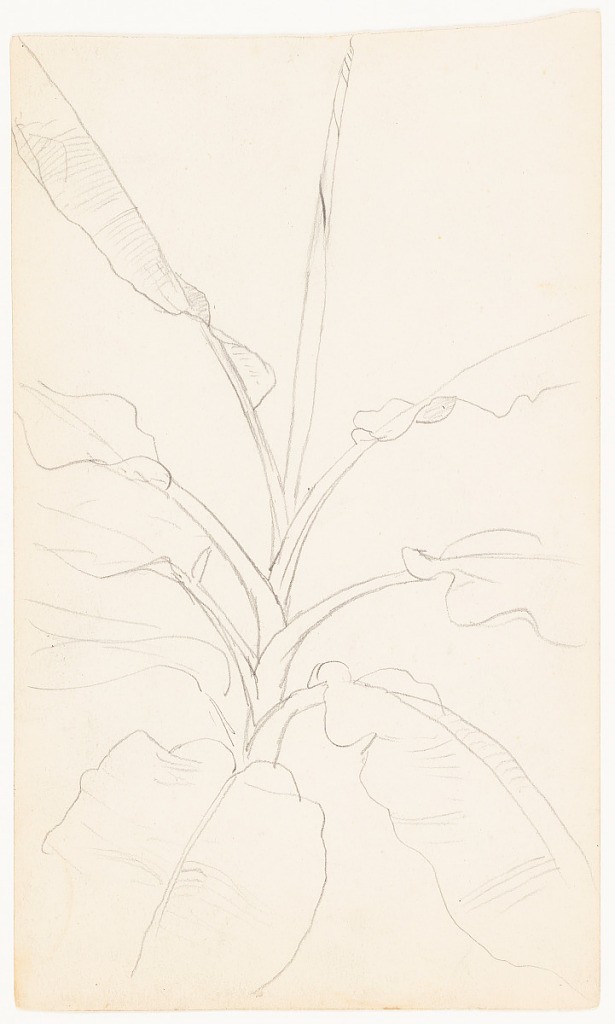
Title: Botanical Sketch, Ecuador
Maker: Frederic Edwin Church, American, 1826–1900
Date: May–August 1857
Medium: Graphite on white wove paper; verso: graphite
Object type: Drawing
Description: Botanical sketch showing a magnified view of what appears to be a banana plant in Ecuador. Crux of the plant's boughs visible at center, with stems and leaves radiating in all directions. At upper center, a new leaf begins to unfurl itself.

Verso: Botanical sketch from Ecuador showing views of five different plants, including vines, flowers, and leaves. The drawing is divided into six rectilinear sections, each hosting its own plant study, except for the bottom right section which has only an inscription.